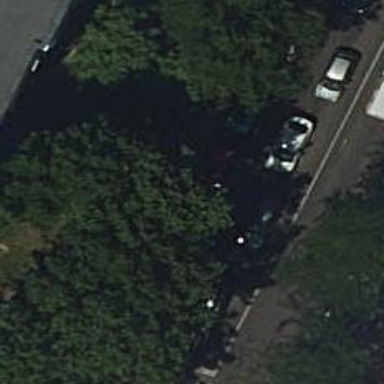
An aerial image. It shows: Asphalt sidewalk along the footway.